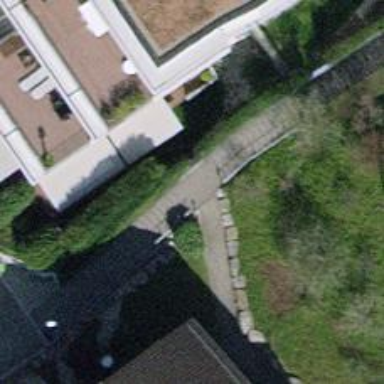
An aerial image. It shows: Steps made of asphalt.